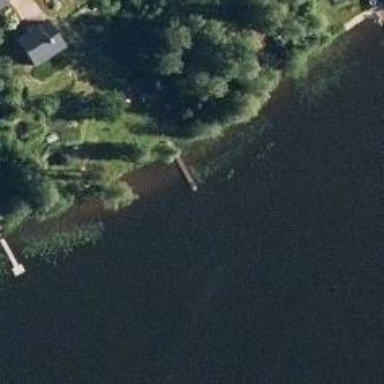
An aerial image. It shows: Man-made pier.